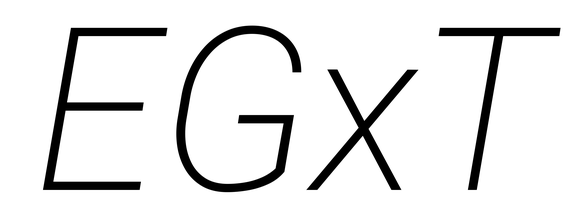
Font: Roboto-Italic_ExtraLight_Italic